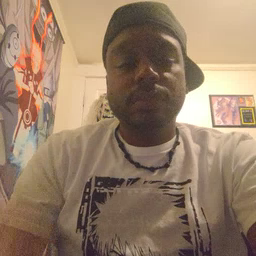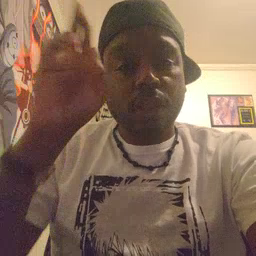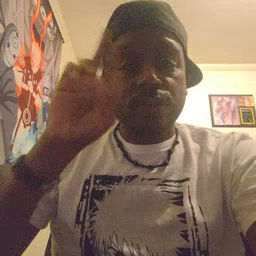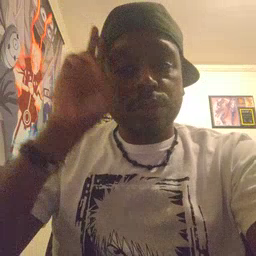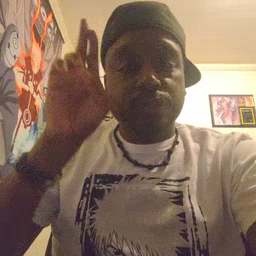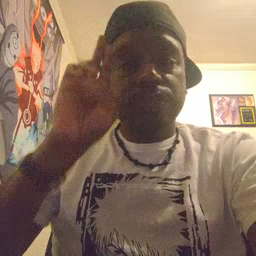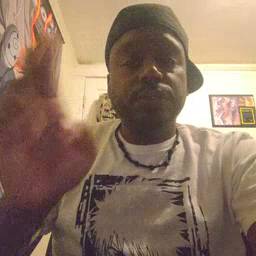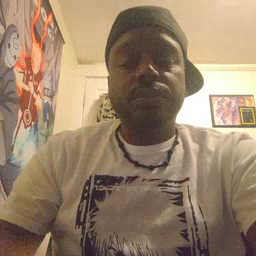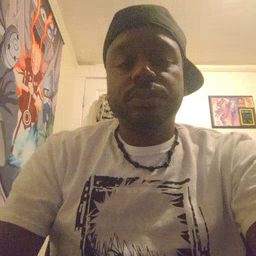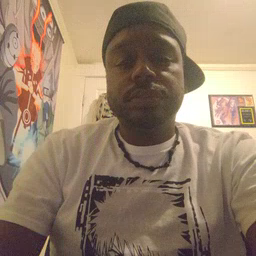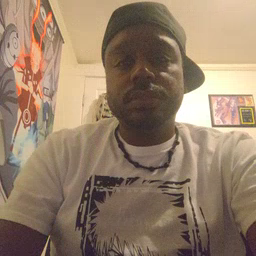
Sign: uncle